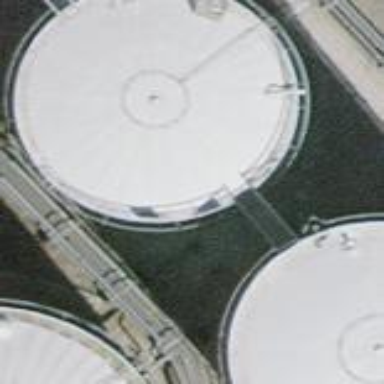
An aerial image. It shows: Building with storage tank.